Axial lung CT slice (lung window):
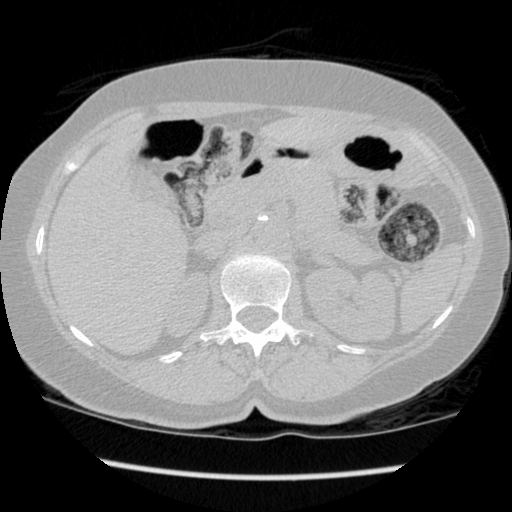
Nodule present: no